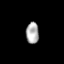
Tissue: skin
Cell type: Epithelial cells
Senescence score: 0.6995
Nuclear area (px): 270
Mean DAPI intensity: 172.163